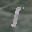
Label: 1